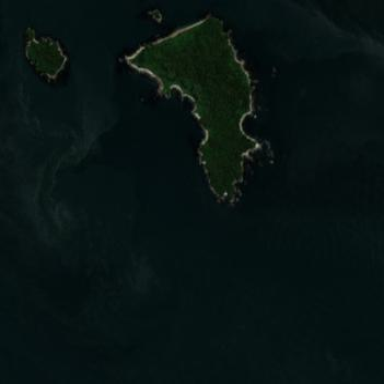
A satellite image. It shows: Island with natural coastline.